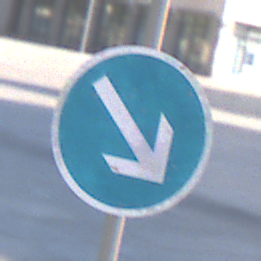
Verkehrszeichen: VorgeschriebeneVorbeifahrtRechts
Umgebung: Outdoor, Urban
Tageszeit: MorningAfternoon
Wetter: Clear
Licht: Natural
Jahreszeit: NotSpecified
Kontrast: HighContrast